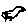
Label: bird